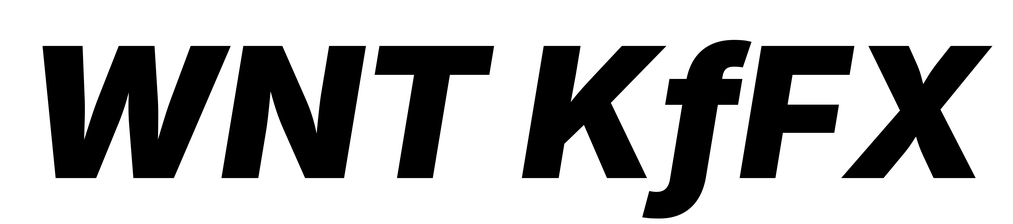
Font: Inter-Italic_Black_Italic